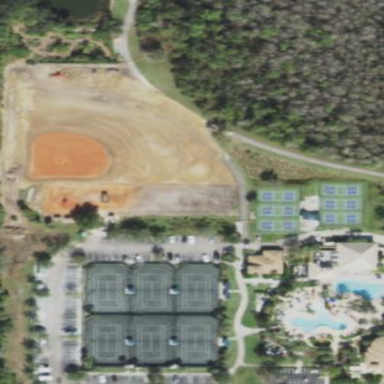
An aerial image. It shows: Baseball or softball pitch for leisure land sports.